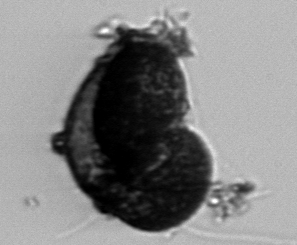
Label: pollen